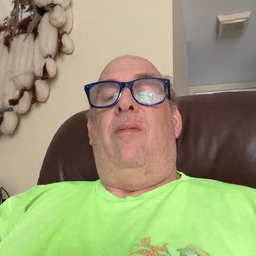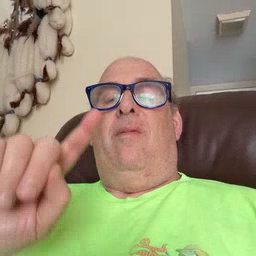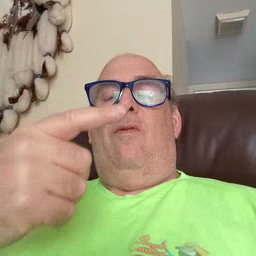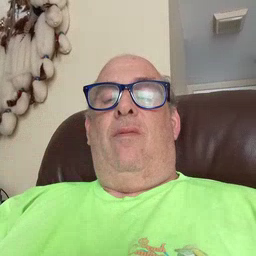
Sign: first